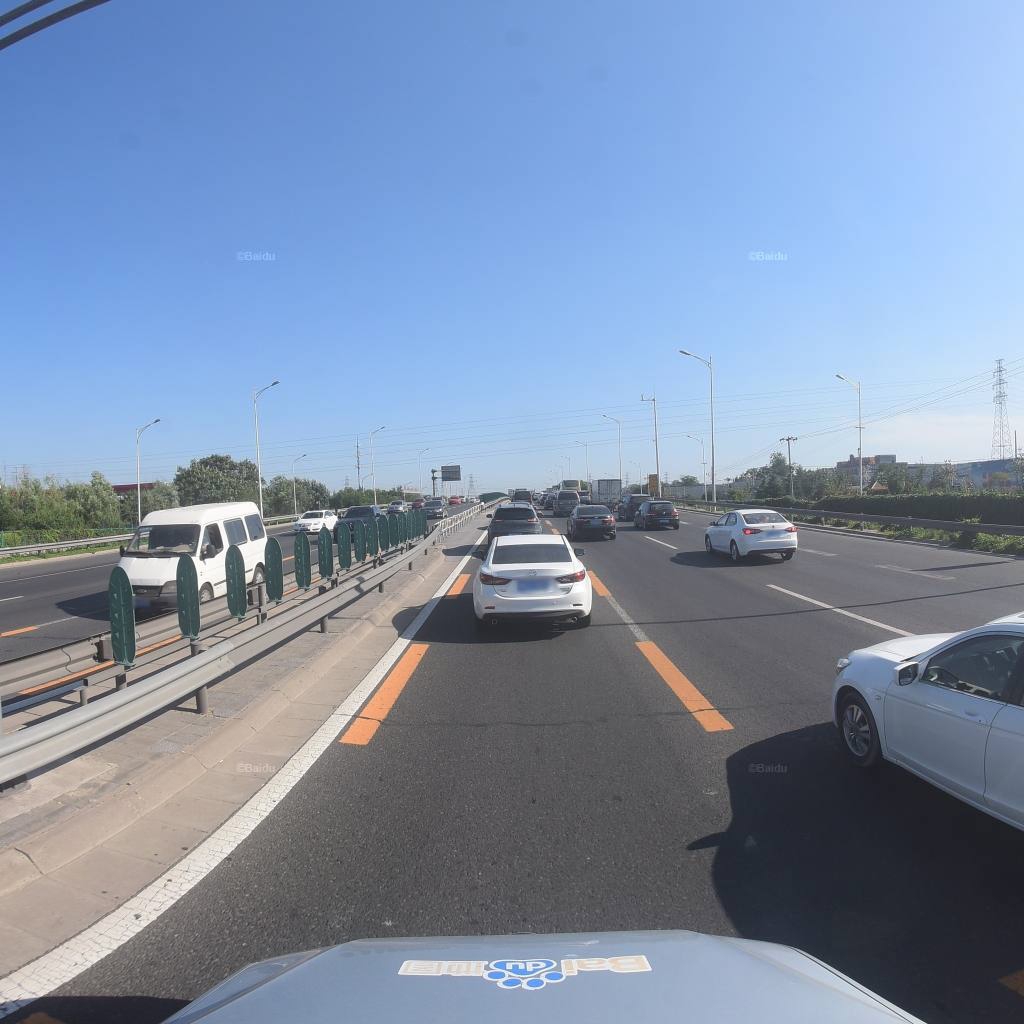
Region: Fengtai
Road damage annotations: transverse patch